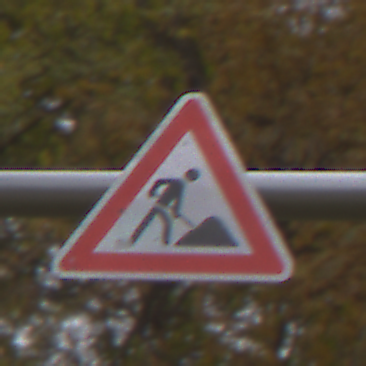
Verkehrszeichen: Arbeitsstelle
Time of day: MorningAfternoon
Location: Outdoor (Nature)
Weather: Overcast
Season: Autumn
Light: Natural